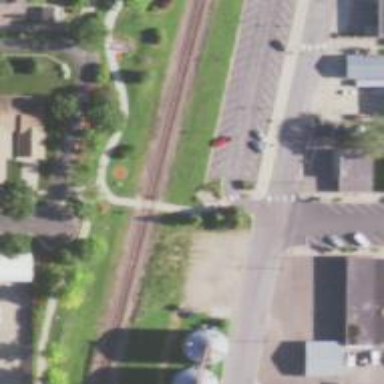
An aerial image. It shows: Crossing for the railway.